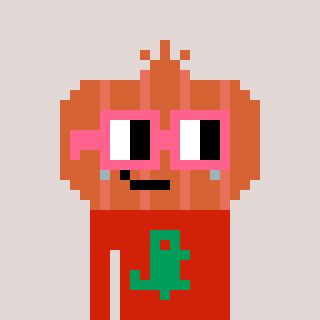
a pixel art character with square pink glasses, a onion-shaped head and a red-colored body on a warm background